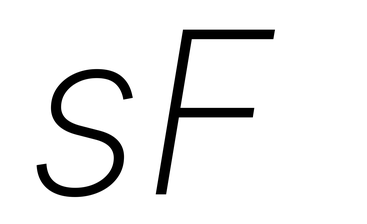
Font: Inter-Italic_ExtraLight_Italic